Question: I've an application which contains two different models, related by a Many-to-Many relationship as follows:
'''
from django.db import models
class Genres(models.Model):
genre = models.CharField(max_length = 128, unique = True)
class Movies(models.Model):
popularity = models.FloatField()
director = models.CharField(max_length = 128)
genre = models.ManyToManyField(Genres, related_name = 'movies')
imdb_score = models.FloatField()
movie_name = models.CharField(max_length = 500)
'''
serializers.py
'''
from shoppy.models import Movies, Genres
from rest_framework import serializers
class GenresSerializer(serializers.ModelSerializer):
class Meta:
model = Genres
fields = ('genre',)
class MoviesSerializer(serializers.ModelSerializer):
#genre = serializers.CharField(max_length = 128, choices = Movies.GENRE_CHOICES)
class Meta:
model = Movies
fields = ('popularity', 'director', 'imdb_score', 'genre',
'movie_name')
'''
This is how my API endpoint form at 'http://localhost:8000/movies/' looks like:

Now, instead of different 'genres' appearing as instances of 'Genres' object numbers, how can I make them appear as the actual string corresponding to each object number? For example, 'Genres object-1' corresponds to 'Comedy', and that is what I want to be displayed in the API endpoint form to make the genre choices more human-readable.
What's the way to do something like that?
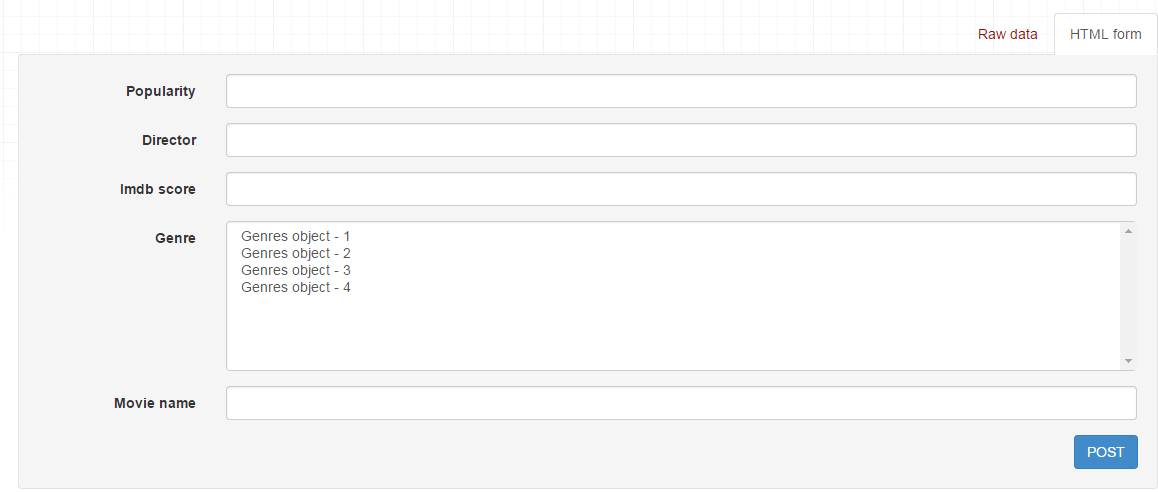
Answer: You need to implement a '__str__' method in your 'Genres' model.
'''
class Genres(models.Model):
genre = models.CharField(max_length = 128, unique = True)
def __str__(self):
return '%s'%self.genre
'''